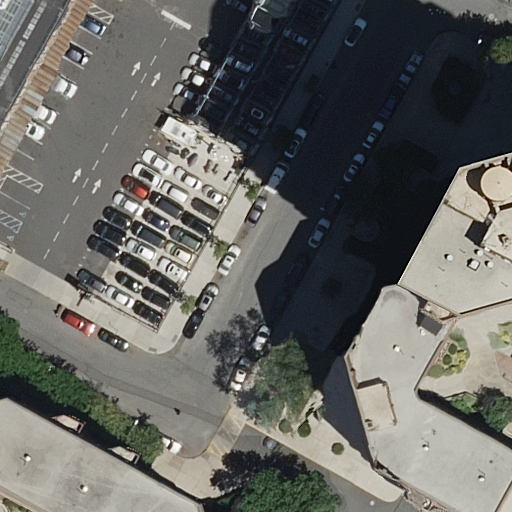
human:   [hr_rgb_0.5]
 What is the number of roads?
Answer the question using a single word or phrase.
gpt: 5

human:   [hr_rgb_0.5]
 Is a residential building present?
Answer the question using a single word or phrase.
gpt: yes

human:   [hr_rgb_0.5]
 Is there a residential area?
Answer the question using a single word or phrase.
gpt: yes

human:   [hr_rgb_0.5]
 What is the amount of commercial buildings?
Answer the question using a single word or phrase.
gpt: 0

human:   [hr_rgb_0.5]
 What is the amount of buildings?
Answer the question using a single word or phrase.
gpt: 3

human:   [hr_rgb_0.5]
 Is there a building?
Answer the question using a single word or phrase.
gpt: yes

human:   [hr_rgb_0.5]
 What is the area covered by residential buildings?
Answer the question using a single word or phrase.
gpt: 7967m2

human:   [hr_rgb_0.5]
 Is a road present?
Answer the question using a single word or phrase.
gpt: yes

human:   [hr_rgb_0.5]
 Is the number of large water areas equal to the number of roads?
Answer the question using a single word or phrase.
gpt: no

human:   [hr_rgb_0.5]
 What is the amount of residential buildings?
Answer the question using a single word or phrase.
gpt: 3

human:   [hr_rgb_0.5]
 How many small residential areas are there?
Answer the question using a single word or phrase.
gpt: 0

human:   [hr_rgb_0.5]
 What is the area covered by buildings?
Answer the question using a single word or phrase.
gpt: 7967m2

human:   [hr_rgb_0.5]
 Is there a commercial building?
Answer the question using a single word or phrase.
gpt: no

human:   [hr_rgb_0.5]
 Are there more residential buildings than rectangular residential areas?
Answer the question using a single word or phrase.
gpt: yes

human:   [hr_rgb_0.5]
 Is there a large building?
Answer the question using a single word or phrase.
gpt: yes

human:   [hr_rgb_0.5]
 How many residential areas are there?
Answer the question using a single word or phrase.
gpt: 1

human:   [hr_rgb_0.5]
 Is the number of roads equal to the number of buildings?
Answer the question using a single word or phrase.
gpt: no

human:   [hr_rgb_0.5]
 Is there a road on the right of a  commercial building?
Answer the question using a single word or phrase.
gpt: no

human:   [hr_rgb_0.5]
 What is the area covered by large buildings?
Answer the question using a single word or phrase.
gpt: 7967m2

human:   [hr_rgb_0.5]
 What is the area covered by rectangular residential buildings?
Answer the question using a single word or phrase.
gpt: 830m2

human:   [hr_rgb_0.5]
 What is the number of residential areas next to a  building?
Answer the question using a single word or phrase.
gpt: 1

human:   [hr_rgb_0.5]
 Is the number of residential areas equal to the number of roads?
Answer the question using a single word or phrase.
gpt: no

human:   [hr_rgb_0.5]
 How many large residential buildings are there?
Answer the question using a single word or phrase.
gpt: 3

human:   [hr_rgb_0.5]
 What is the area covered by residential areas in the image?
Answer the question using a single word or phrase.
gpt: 6285m2

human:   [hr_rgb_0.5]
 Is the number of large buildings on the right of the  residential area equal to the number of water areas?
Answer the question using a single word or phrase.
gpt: yes

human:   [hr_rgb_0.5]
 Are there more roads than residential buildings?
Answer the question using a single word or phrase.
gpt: yes

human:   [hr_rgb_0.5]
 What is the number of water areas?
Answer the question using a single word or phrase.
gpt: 0

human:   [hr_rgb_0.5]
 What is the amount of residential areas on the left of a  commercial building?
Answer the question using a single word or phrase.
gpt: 0

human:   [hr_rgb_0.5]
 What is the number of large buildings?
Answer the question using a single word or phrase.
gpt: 3

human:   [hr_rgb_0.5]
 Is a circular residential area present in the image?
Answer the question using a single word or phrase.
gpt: no

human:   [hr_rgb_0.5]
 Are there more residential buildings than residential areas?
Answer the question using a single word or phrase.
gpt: yes

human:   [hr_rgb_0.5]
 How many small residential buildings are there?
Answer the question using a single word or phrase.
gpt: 0

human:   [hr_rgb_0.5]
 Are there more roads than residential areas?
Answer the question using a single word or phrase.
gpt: yes

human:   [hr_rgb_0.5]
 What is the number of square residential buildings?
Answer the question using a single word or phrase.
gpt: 0

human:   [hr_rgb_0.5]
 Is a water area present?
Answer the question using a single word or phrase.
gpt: no

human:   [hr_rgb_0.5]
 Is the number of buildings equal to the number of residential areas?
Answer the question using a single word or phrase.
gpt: no

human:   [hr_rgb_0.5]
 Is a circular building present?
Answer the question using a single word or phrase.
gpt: no

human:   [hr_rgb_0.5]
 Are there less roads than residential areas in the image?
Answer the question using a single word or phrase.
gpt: no

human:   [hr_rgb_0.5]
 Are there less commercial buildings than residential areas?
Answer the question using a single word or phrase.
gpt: yes

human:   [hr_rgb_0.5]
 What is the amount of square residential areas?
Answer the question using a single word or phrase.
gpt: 0

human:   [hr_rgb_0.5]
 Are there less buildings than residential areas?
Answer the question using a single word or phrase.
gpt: no

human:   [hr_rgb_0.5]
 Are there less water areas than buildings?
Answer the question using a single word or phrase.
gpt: yes

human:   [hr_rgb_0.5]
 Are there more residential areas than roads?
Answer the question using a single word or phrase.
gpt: no

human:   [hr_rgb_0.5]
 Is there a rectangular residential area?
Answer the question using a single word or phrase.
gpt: yes

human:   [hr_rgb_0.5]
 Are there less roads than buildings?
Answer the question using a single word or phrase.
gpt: no

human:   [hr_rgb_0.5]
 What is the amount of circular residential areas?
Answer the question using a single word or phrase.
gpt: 0

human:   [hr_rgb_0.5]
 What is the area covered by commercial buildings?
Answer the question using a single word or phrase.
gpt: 0m2

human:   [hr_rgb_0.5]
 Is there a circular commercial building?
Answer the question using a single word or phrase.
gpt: no

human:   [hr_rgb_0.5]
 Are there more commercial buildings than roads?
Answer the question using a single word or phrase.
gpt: no

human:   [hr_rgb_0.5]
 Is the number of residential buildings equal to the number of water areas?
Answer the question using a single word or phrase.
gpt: no

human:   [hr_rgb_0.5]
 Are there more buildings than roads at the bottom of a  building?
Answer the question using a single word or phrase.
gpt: no

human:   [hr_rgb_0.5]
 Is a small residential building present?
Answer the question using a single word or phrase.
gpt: no

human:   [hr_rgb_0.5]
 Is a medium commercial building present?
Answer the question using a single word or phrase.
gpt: no

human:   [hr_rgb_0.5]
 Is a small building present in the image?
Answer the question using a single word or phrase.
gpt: no

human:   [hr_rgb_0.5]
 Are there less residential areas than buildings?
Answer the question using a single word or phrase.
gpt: yes

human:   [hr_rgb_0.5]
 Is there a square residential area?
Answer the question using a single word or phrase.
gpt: no

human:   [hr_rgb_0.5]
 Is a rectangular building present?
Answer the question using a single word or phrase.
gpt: yes

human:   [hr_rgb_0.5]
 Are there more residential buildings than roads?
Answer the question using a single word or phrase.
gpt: no

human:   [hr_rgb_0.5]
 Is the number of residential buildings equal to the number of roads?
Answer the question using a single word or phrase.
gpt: no

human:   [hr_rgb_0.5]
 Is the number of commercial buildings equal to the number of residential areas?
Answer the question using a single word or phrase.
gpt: no

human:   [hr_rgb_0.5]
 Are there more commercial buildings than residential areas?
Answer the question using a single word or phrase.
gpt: no

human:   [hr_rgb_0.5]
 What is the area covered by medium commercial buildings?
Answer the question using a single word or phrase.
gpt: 0m2

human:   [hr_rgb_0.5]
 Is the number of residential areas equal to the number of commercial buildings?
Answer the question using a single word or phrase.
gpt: no

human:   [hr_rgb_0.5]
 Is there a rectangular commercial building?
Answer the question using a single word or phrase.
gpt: no